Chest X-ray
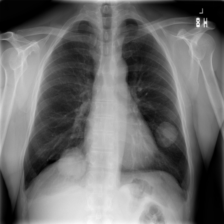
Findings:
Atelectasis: negative
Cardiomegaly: negative
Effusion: positive
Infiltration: positive
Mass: negative
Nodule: positive
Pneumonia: negative
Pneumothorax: negative
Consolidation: negative
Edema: negative
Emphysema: negative
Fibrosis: negative
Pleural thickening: negative
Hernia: negative